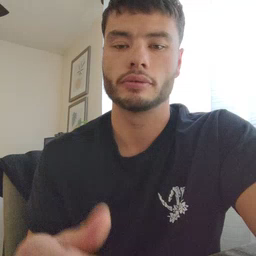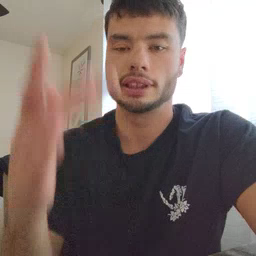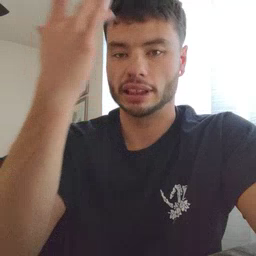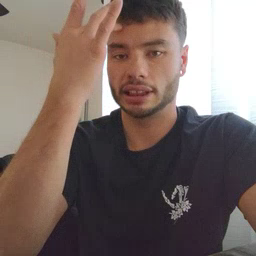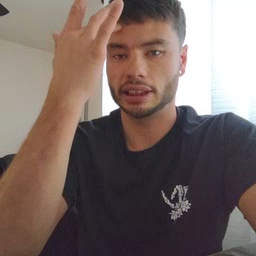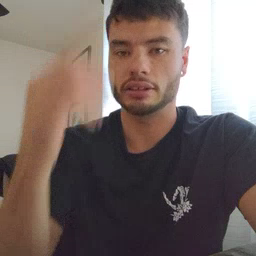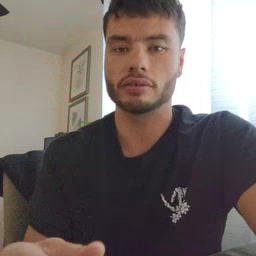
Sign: sick